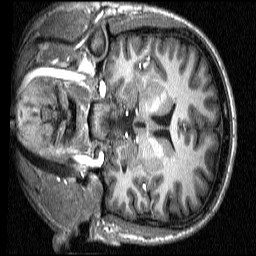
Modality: T1w
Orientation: coronal